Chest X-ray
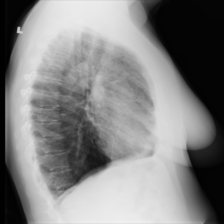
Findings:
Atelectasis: negative
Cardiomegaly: negative
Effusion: negative
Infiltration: negative
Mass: negative
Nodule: negative
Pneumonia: negative
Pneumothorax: negative
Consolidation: negative
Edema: negative
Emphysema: negative
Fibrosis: negative
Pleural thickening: negative
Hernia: negative